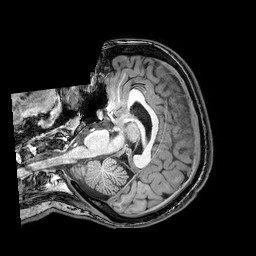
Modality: T1w
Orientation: axial
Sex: female
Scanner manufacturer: philips
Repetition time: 0.008201 s
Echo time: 0.00376 s